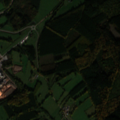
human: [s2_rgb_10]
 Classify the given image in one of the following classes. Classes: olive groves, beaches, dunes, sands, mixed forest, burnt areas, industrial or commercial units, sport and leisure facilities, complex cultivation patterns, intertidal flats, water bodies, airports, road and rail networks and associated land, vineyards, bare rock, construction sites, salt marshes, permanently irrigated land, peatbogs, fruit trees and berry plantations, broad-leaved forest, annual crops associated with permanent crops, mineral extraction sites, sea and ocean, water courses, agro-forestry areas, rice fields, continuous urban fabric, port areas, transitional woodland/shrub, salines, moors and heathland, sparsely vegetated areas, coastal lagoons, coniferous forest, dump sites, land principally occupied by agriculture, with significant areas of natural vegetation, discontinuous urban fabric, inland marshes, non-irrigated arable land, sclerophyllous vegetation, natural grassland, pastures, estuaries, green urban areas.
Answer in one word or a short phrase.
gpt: industrial or commercial units, pastures, land principally occupied by agriculture, with significant areas of natural vegetation, broad-leaved forest, mixed forest